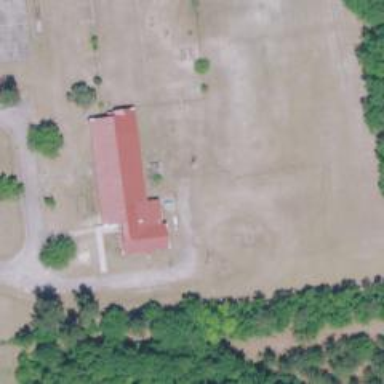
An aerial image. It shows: School.